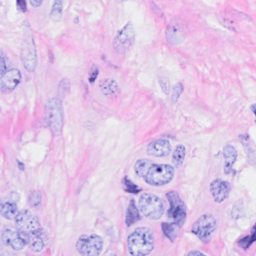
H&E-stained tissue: Breast